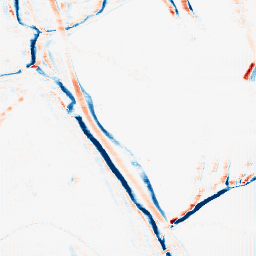
Category: morphological
Decomposition family: morphological_rect
Decomposition parameters: operation: average
width: 10
height: 3
Upsampling method: fft_zeropad
Upsampling parameters: scale: 4
Upsampling scale: 4